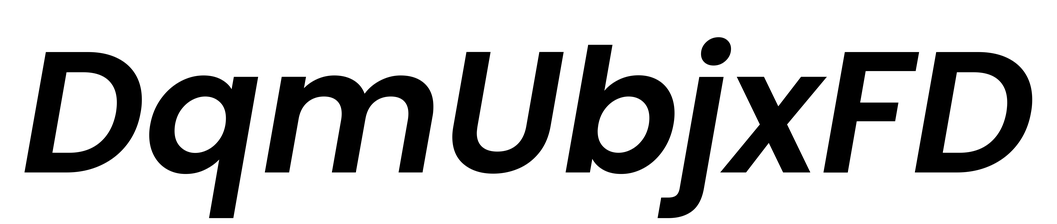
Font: Poppins-SemiBoldItalic